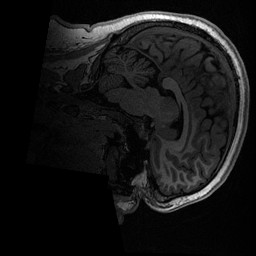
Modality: T1w
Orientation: sagittal
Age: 20
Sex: male
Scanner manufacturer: ge
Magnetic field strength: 3 T
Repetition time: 0.006952 s
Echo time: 0.00292 s